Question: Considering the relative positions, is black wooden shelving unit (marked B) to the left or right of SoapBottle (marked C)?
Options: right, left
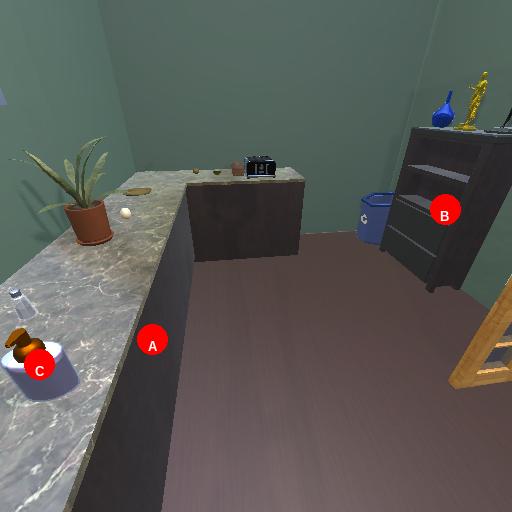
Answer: right